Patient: sex F, age 58
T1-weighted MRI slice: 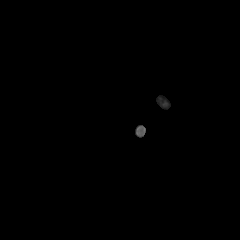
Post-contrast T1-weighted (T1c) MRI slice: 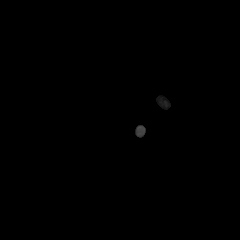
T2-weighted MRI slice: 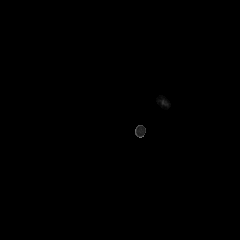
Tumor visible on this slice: no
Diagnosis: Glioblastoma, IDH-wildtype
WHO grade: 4